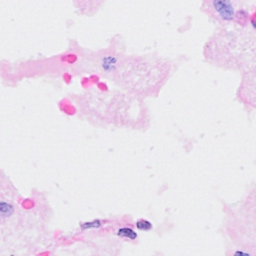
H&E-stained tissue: Breast